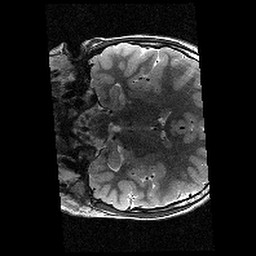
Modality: T2w
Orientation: coronal
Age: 9
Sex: female
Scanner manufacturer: siemens
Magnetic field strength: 3 T
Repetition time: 9.23 s
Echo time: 0.067 s